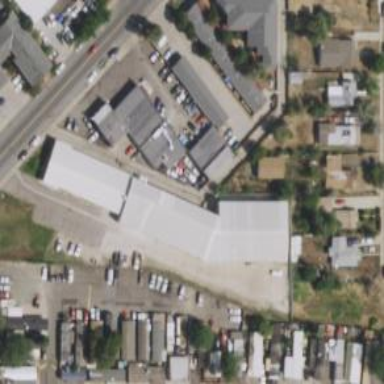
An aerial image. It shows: Commercial building.